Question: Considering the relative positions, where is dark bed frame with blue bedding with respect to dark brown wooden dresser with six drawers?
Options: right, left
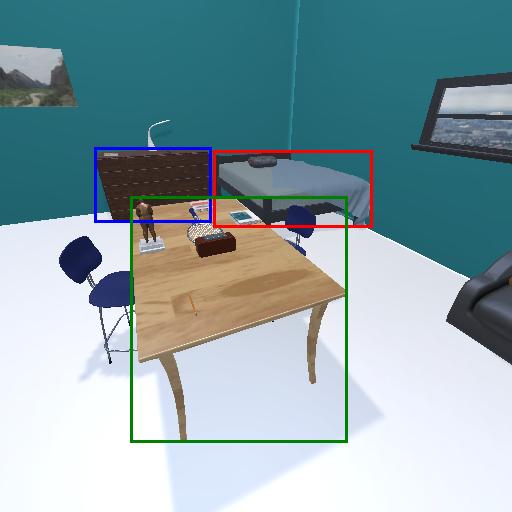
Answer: right